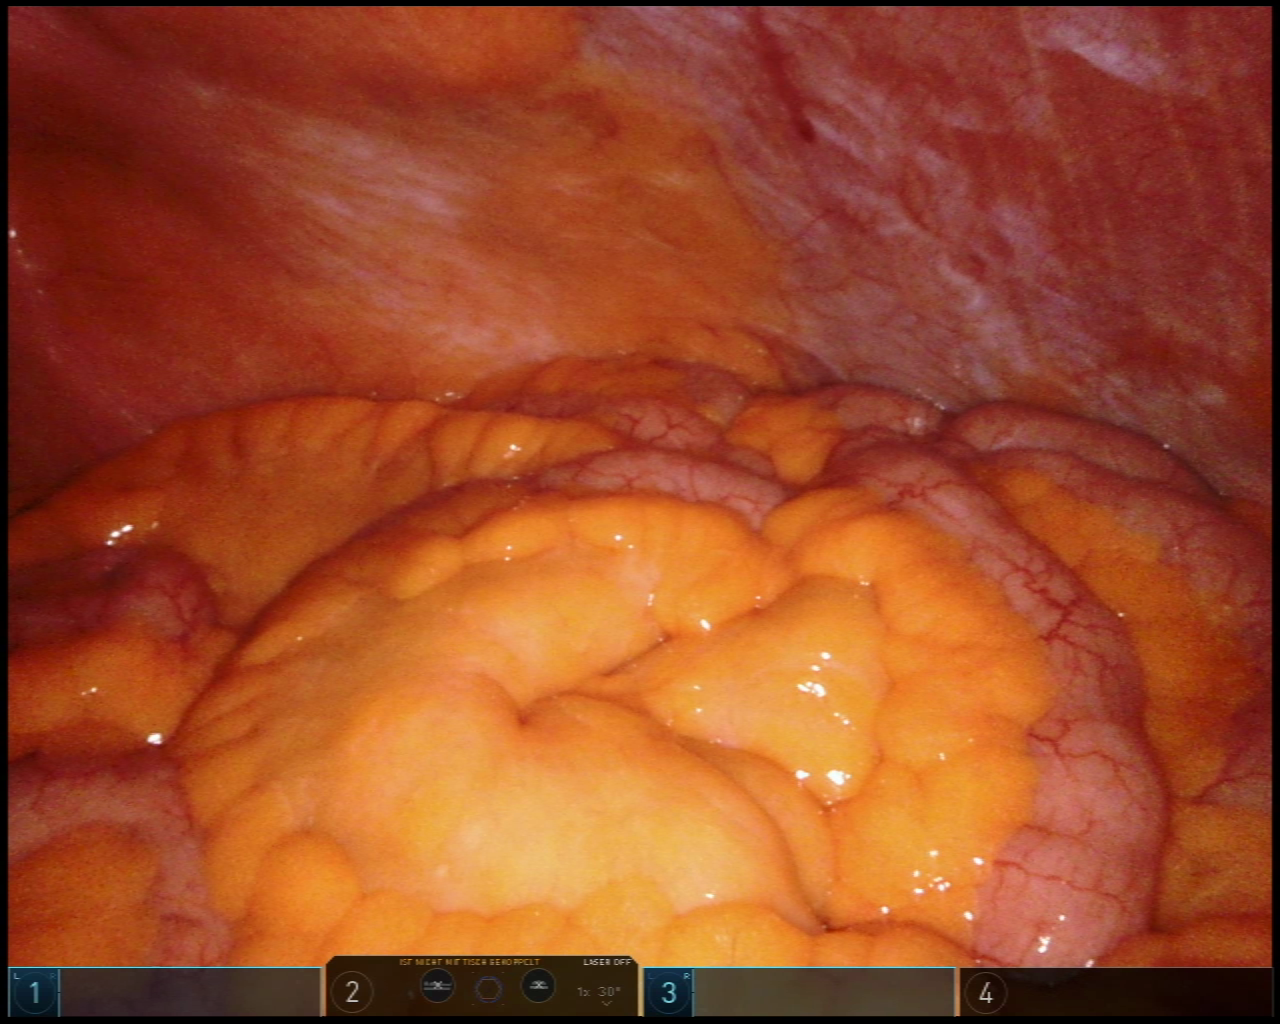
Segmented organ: abdominal_wall
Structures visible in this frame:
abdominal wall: yes
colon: yes
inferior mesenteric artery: no
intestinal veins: no
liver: no
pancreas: no
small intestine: no
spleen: no
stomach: no
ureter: no
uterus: no
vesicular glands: no